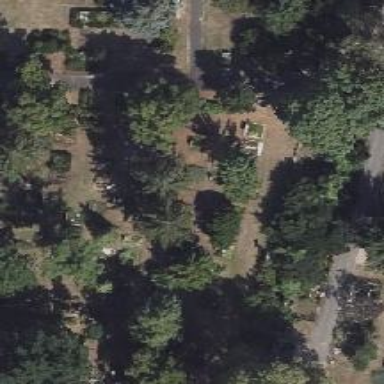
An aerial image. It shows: Graveyard with graves.